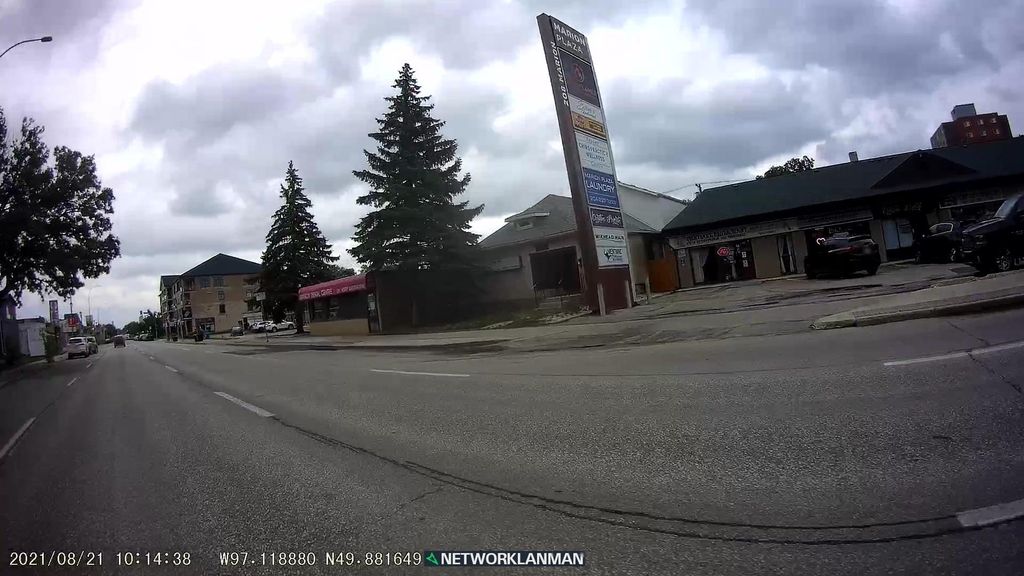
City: winnipeg